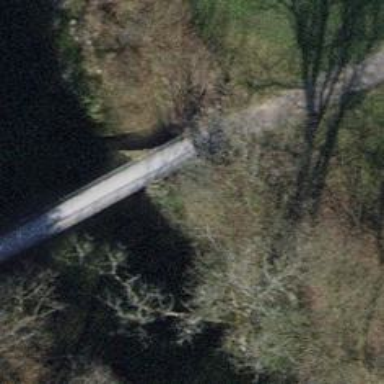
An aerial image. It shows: Concrete path on bridge with excellent visibility. The track type is grade 2.